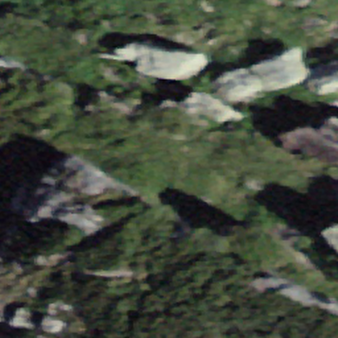
Label: bouldering_area